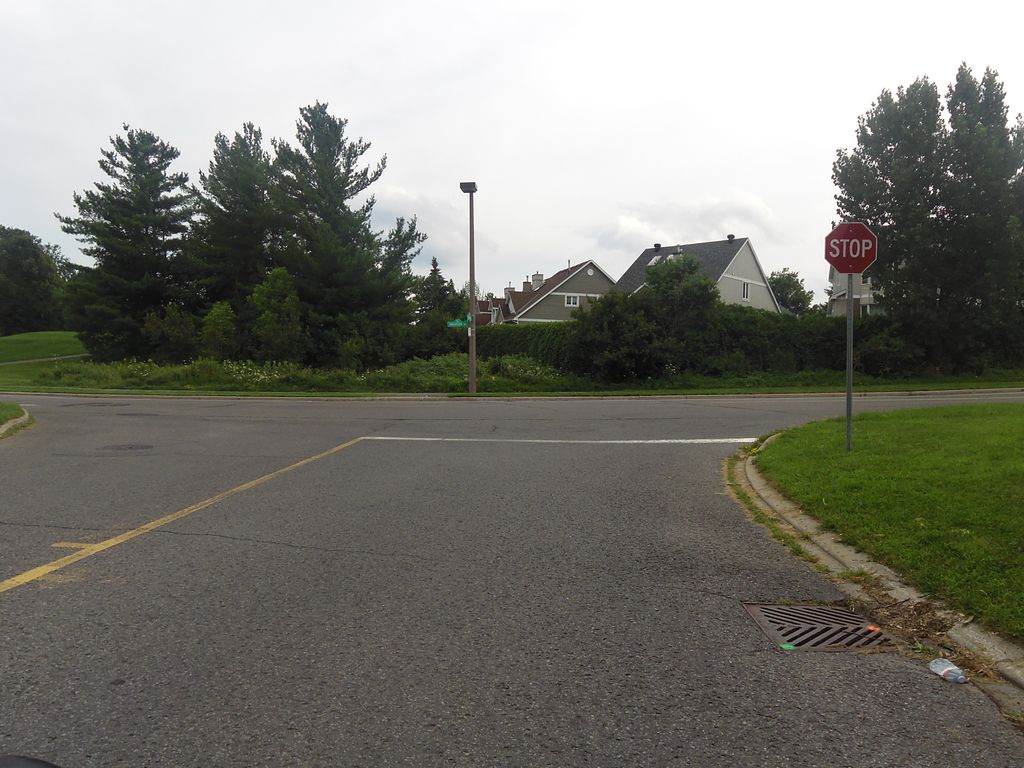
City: ottawa-gatineau